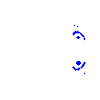
Particle: electron